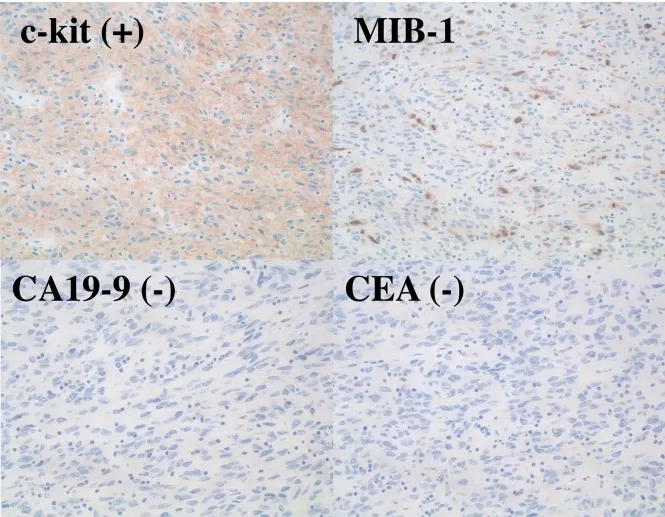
Immunohistochemically, the tumor was strongly positive for c-kit and negative for CA19-9 and CEA. The MIB-1 labeling index was <10 %.
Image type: pathology (immunostaining)